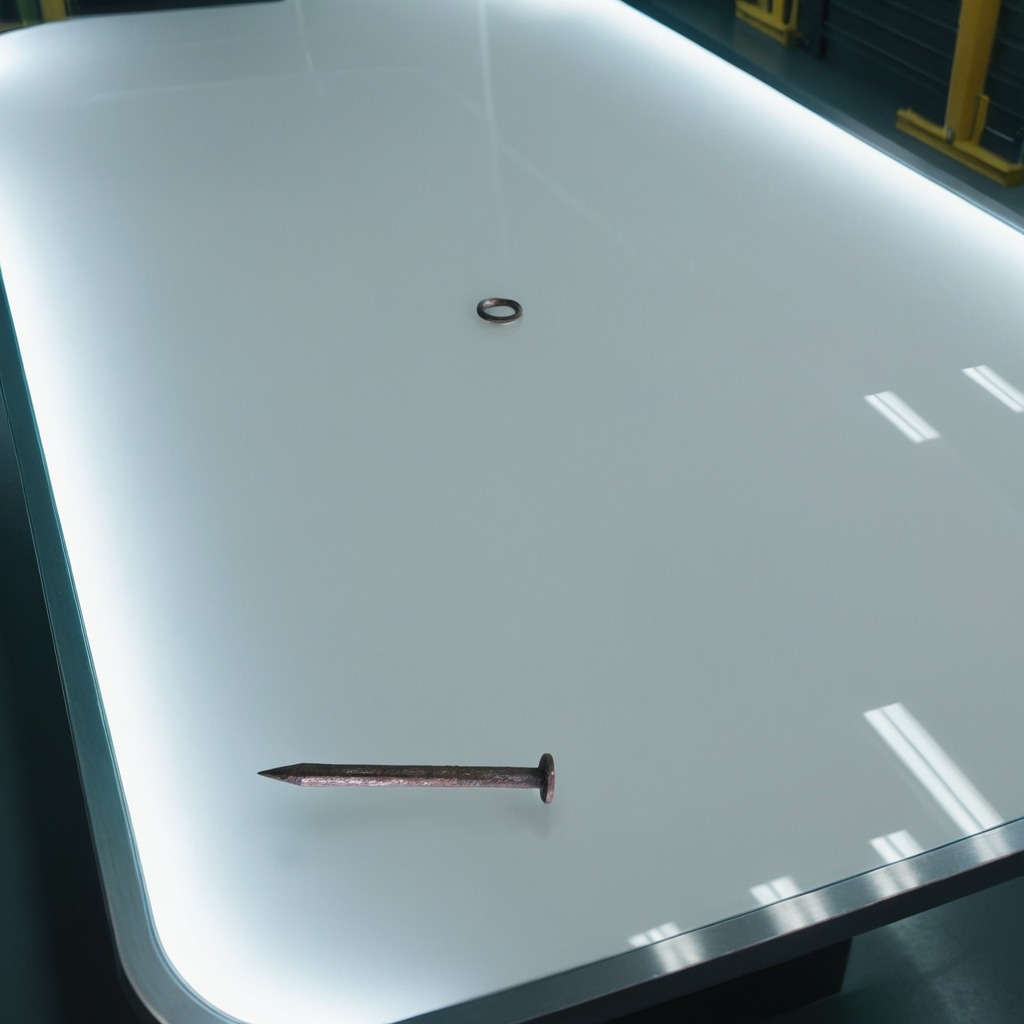
A nail is lying on a table in a ship maintenance bay.